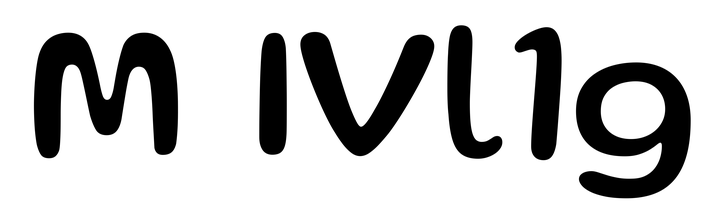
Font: Gluten_Regular